Question: I'm using OpenLayers - 2.11,GeoServer 2.13, ExtJS 3.4, and Java for developing GIS based web applications.
Please guide me to check if all my GeoServer map layers/tiles Loaded in the screen or not.
While dragging map is taking time to load next tiles. So that time i want to mask all the map body and unmask after loading all the map tiles.

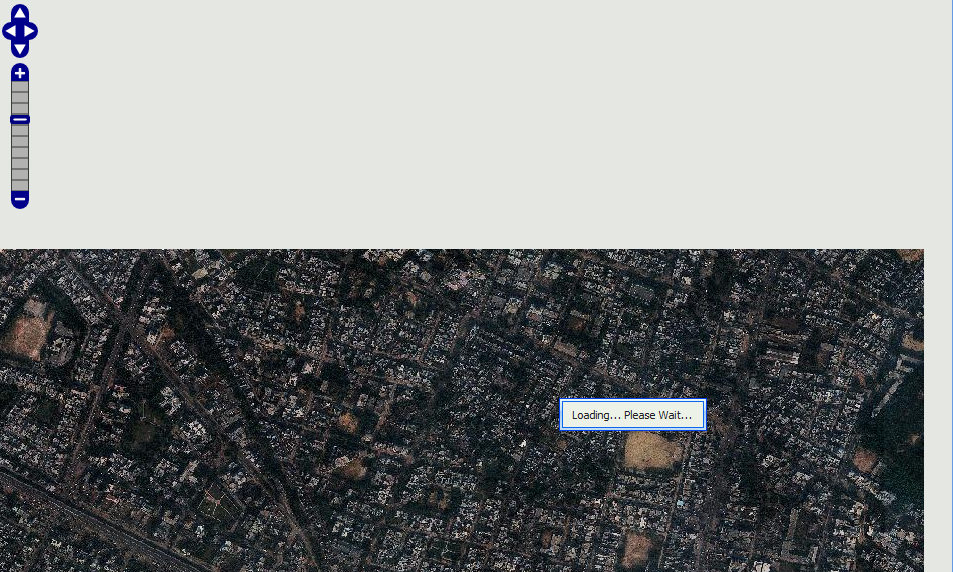
Answer: Please open the below link for getting Answer for the Above Question :)
<URL>